Field crop: maize
Growth stage: 2
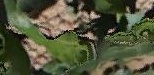
Species: maize